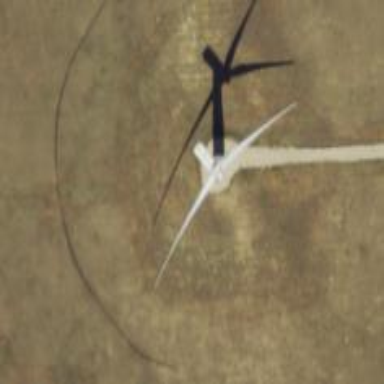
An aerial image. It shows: Wind turbine generator that utilizes wind as its source for generating electricity. It is of the horizontal axis type.